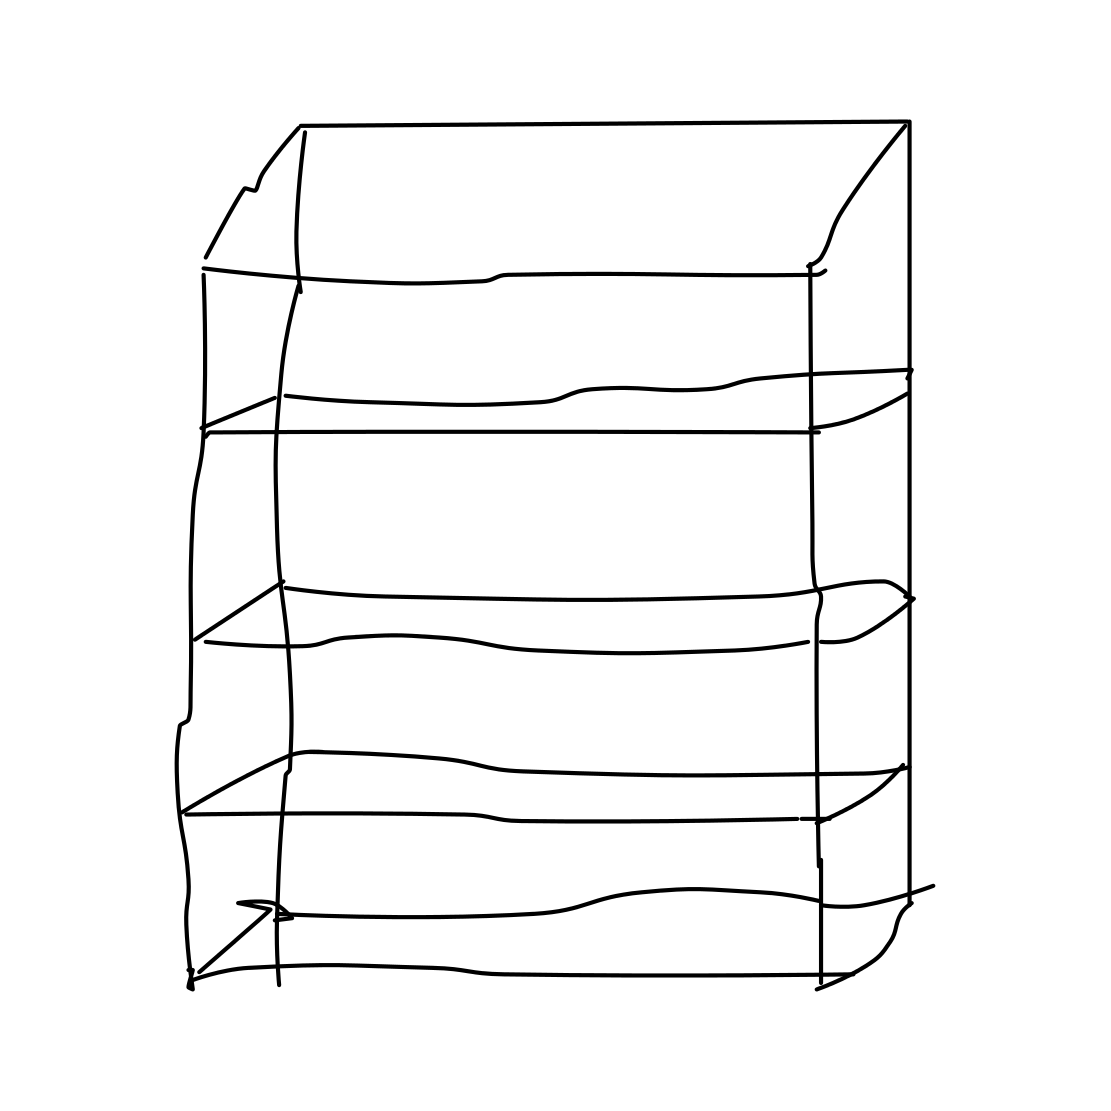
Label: bookshelf